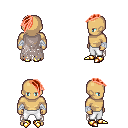
a pixel art fantasy rpg character, male body template, human, tanned skin, gray tattered cape, white pants, red long mohawk hairstyle, white cloth bandages, gold boots, four views (front, back, left, right), 2x2 character sprite sheet, small pixel art, hard edges, no anti-aliasing